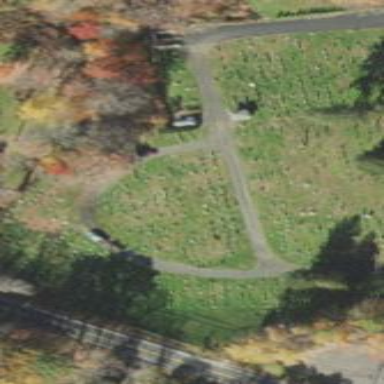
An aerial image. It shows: Cemetery.